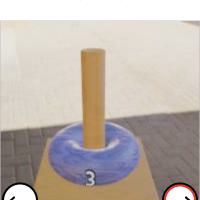
Task: sum
Answer: 3